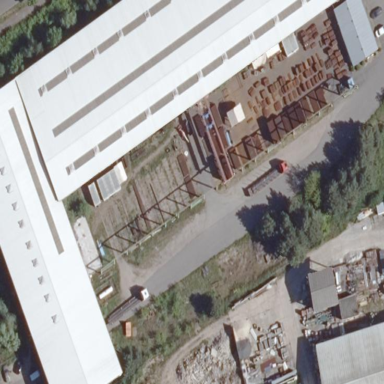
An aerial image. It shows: Industrial building.